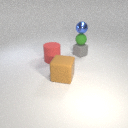
small gray rubber cube behind large brown rubber cube